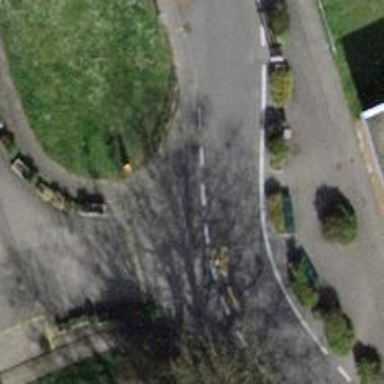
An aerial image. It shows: Residential road with opposite cycleway.